Field crop: tomato
Growth stage: 1
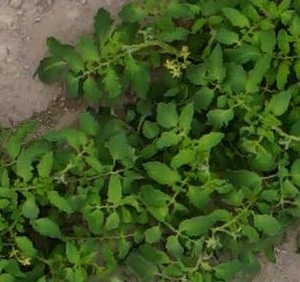
Species: tomato